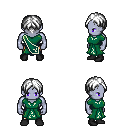
a pixel art fantasy rpg character, male body template, dark elf, purple skin, sash dress, gold greaves, white parted hairstyle, black shoes, four views (front, back, left, right), 2x2 character sprite sheet, small pixel art, hard edges, no anti-aliasing